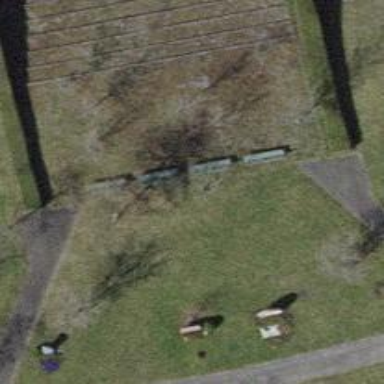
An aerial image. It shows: Brown bench in the vicinity.